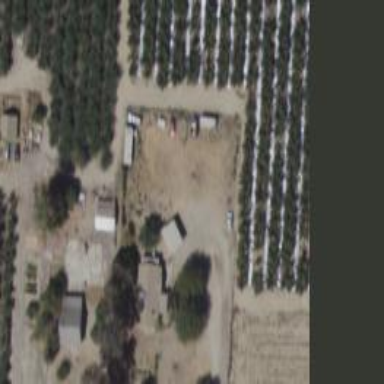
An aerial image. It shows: Orchard.